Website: crate-barrel
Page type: gifting
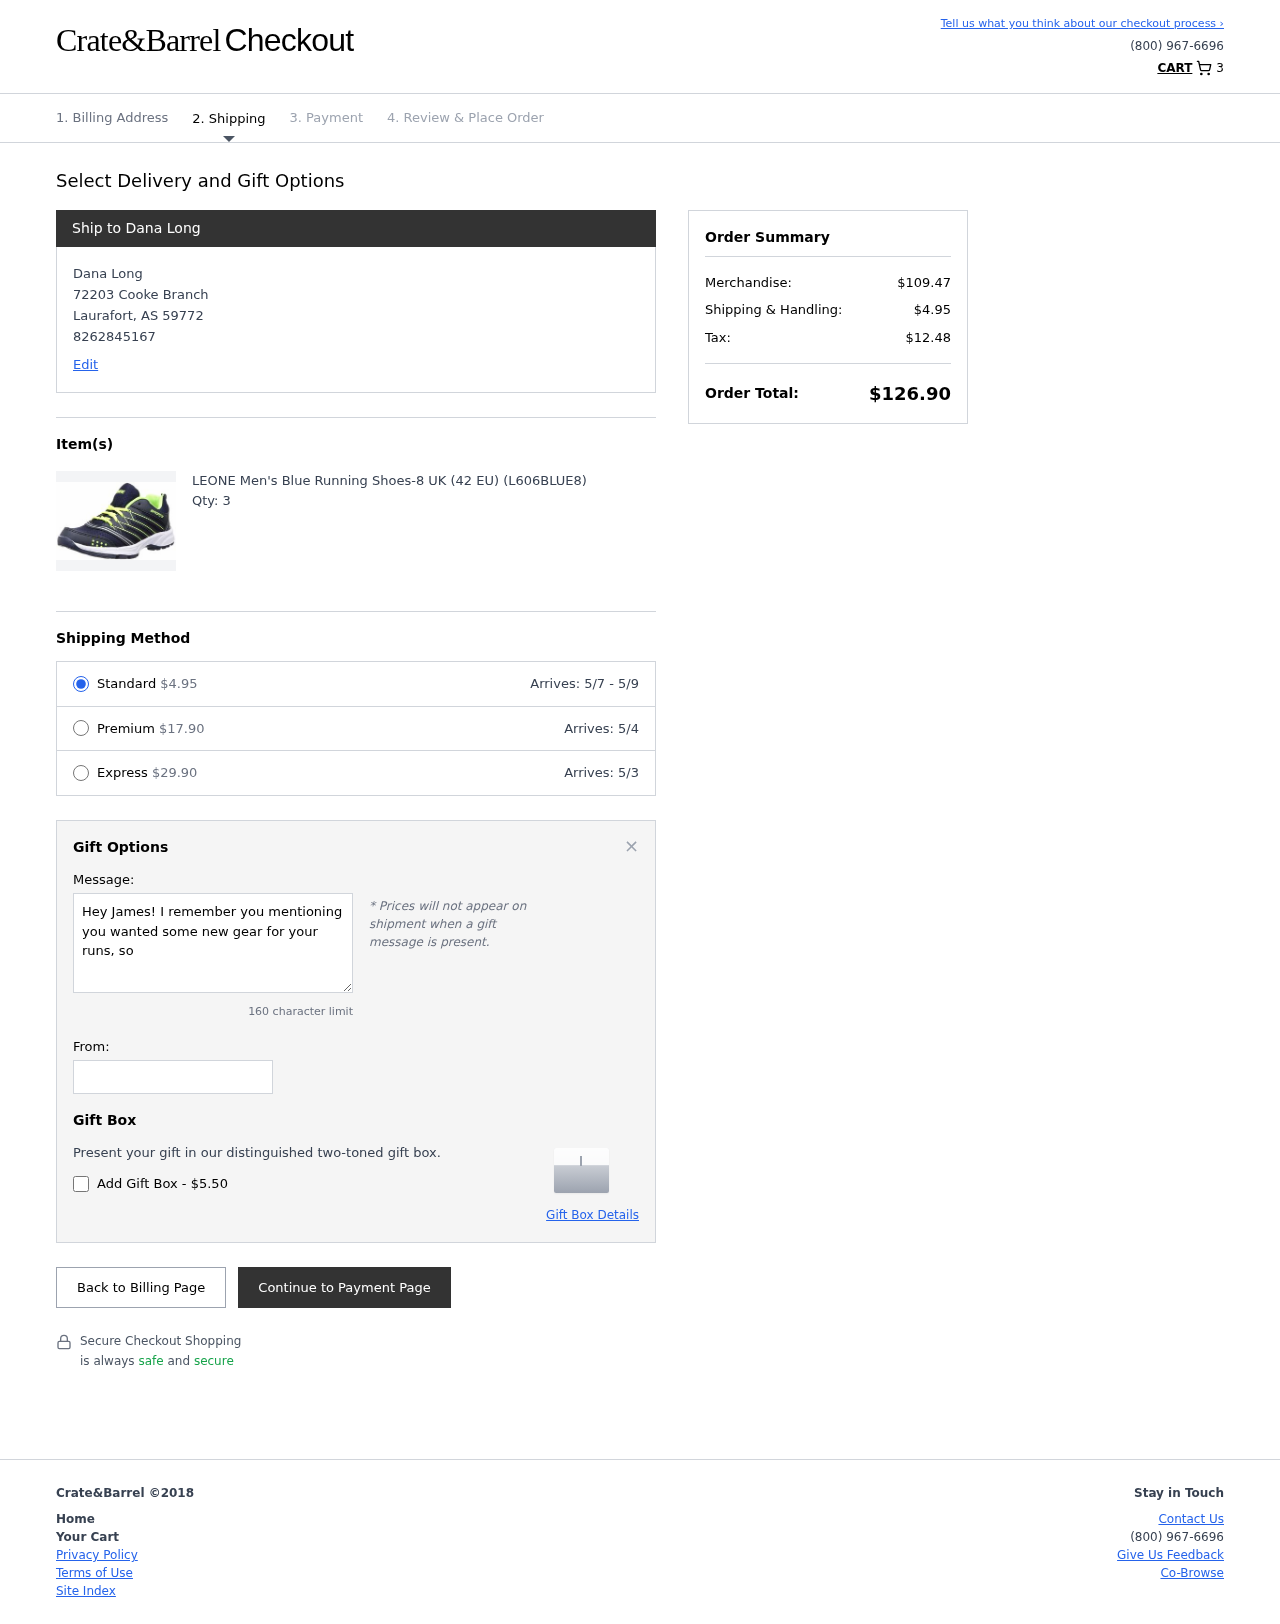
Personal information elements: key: PII_CITY
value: Laurafort
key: PII_FULLNAME
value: Dana Long
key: PII_GIFT_FIRSTNAME
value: James
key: PII_GIFT_MESSAGE
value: Hey James! I remember you mentioning you wanted some new gear for your runs, so I picked up these sleek blue kicks for you. Can’t wait to see you zoom by in style! Enjoy every step!
Dana
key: PII_PHONE
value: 8262845167
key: PII_POSTCODE
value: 59772
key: PII_STATE_ABBR
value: AS
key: PII_STREET
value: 72203 Cooke Branch
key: PII_FULLNAME2
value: Dana Long
Product elements: key: PRODUCT1_NAME
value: LEONE Men's Blue Running Shoes-8 UK (42 EU) (L606BLUE8)
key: PRODUCT1_QUANTITY
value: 3
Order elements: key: ORDER_NUM_ITEMS
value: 3
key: ORDER_SHIPPING_COST
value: $4.95
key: ORDER_DELIVERY_DATE_RANGE
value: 5/7 - 5/9
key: ORDER_PREMIUM_SHIPPING
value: $17.90
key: ORDER_PREMIUM_DATE
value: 5/4
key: ORDER_EXPRESS_SHIPPING
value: $29.90
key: ORDER_EXPRESS_DATE
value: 5/3
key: ORDER_SUBTOTAL
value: $109.47
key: ORDER_TAX
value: $12.48
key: ORDER_TOTAL
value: $126.90